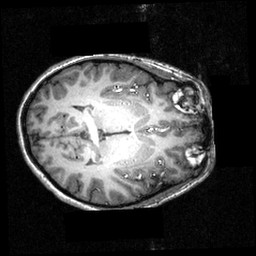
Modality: T1w
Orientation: axial
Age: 27
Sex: female
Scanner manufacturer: siemens
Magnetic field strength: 3.951 T
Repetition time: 1.5 s
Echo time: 0.00335 s